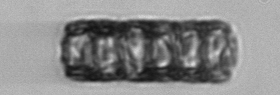
Label: Paralia_sulcata